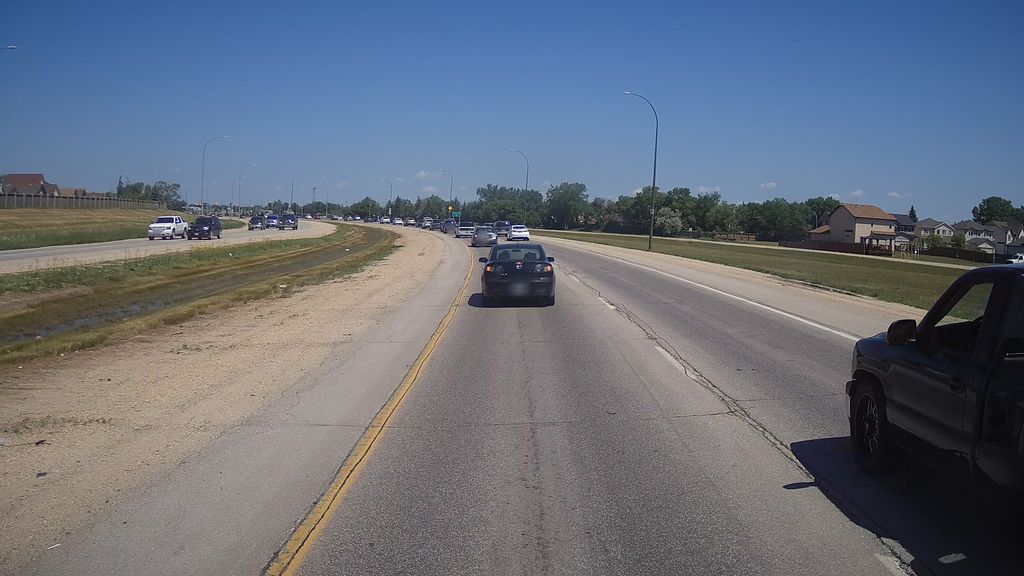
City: winnipeg